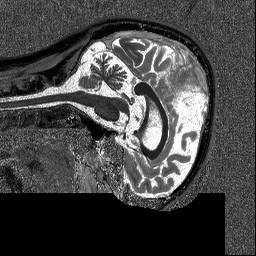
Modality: T1map
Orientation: sagittal
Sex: male